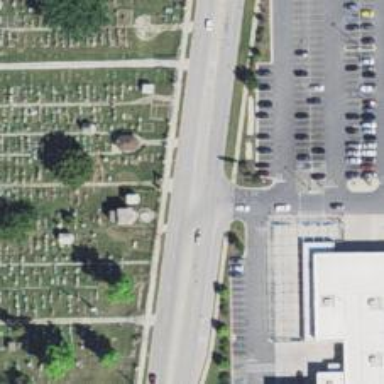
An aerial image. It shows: Sector in the cemetery.